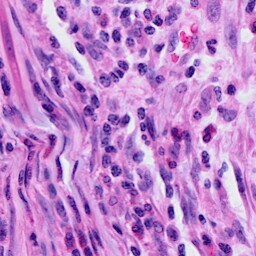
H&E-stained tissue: Cervix